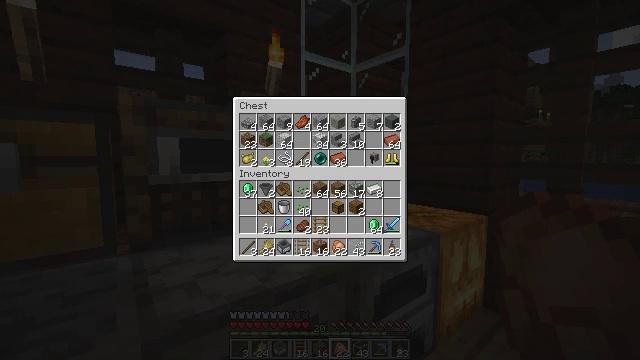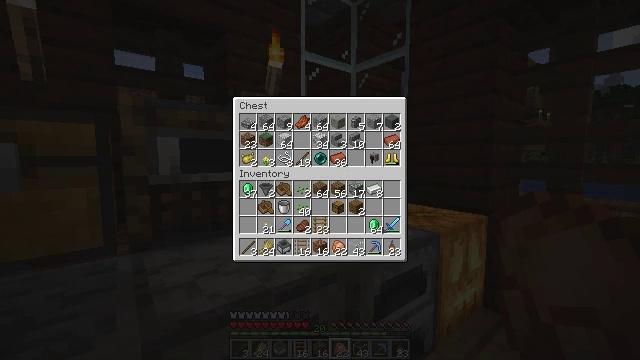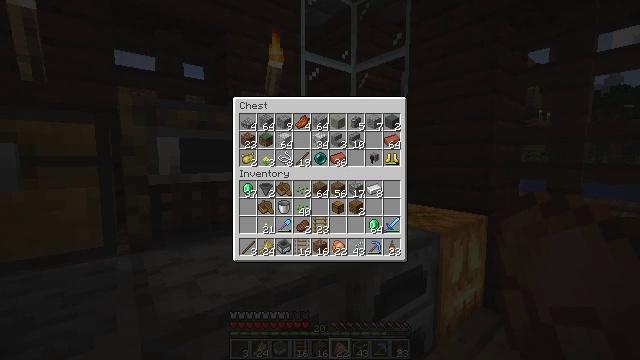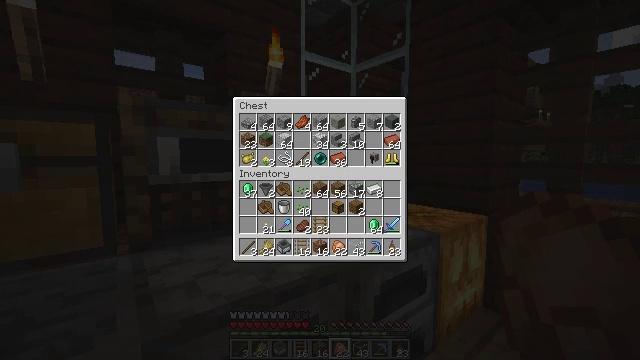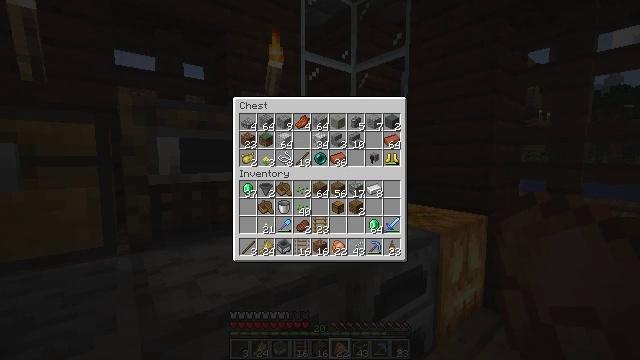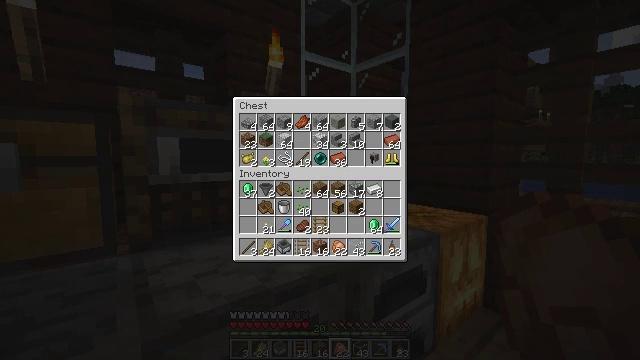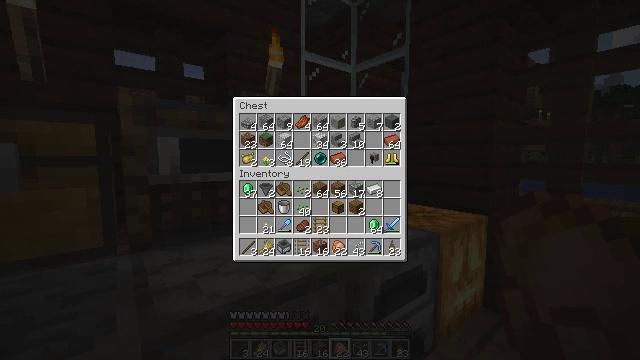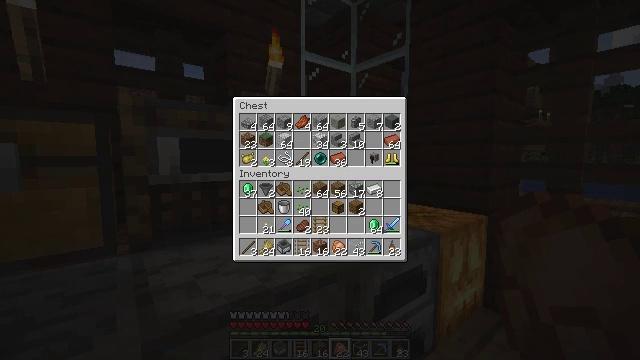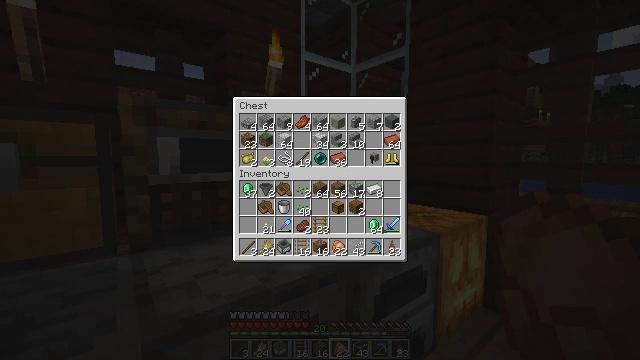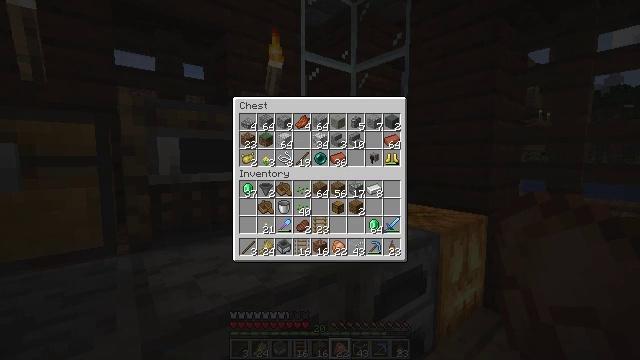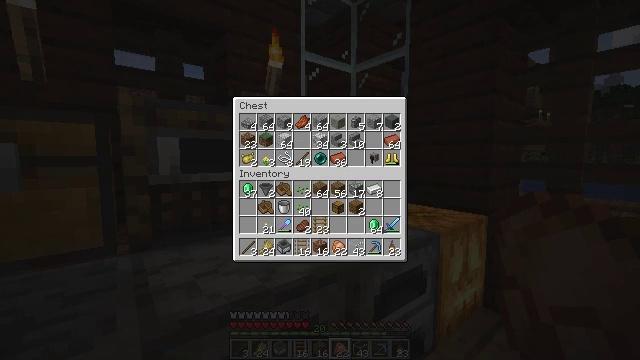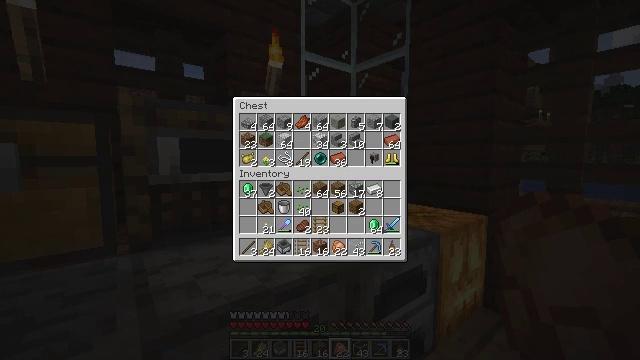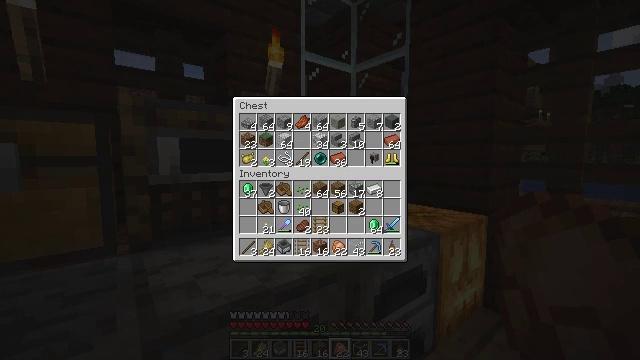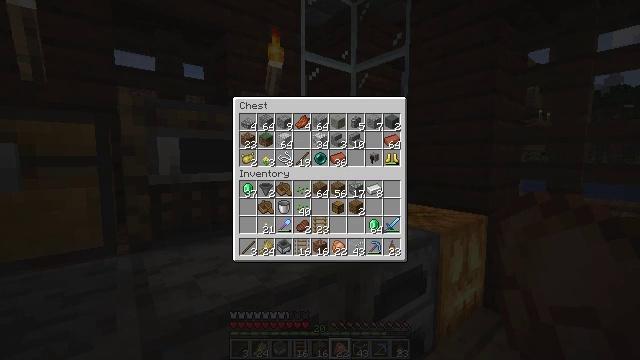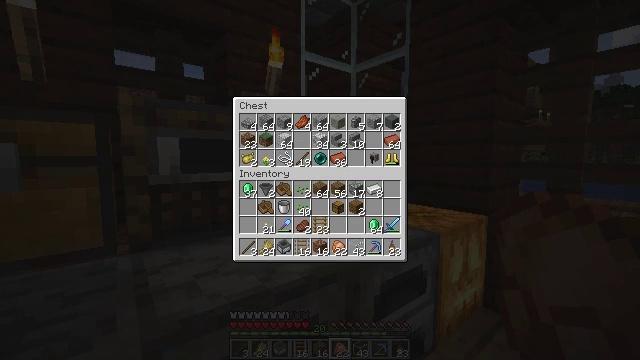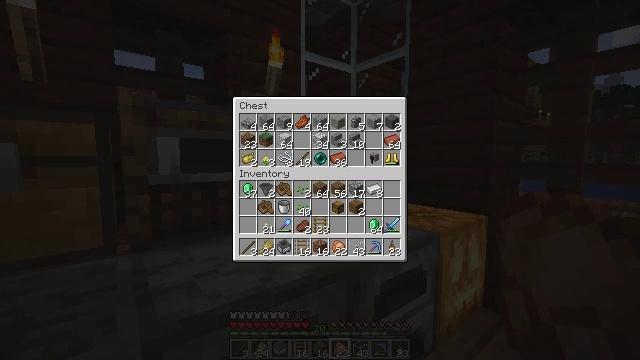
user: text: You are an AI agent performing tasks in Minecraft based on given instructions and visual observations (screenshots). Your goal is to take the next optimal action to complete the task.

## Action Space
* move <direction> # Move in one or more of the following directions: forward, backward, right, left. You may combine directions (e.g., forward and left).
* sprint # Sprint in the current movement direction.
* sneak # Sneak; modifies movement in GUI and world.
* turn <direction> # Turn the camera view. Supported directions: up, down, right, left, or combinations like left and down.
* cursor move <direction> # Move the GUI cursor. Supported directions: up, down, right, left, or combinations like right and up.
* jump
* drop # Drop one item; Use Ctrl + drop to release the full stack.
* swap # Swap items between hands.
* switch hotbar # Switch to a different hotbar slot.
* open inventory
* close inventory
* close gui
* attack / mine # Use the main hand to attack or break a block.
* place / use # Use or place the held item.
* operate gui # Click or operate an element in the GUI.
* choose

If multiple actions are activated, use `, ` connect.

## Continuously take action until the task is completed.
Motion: motion action
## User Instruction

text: Create an observer using the crafting table.
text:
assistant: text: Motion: no_op
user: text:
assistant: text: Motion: no_op
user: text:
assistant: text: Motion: no_op
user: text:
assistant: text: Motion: no_op
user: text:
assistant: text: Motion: no_op
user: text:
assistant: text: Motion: no_op
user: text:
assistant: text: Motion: no_op
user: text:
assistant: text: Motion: no_op
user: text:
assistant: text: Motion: no_op
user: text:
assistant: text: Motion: no_op
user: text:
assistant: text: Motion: no_op
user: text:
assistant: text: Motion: no_op
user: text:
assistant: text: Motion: no_op
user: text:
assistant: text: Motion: no_op
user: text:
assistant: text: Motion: no_op
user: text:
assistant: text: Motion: no_op
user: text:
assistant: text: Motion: no_op
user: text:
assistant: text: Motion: no_op
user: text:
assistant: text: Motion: no_op
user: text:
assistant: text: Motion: no_op
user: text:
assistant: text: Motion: no_op
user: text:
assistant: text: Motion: no_op
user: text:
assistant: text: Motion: no_op
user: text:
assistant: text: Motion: no_op
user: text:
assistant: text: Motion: no_op
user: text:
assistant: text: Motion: no_op
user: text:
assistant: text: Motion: no_op
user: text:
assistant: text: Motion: no_op
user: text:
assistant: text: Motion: no_op
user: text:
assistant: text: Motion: no_op